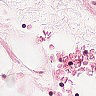
Metastatic tissue present: no